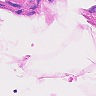
Metastatic tissue present: no